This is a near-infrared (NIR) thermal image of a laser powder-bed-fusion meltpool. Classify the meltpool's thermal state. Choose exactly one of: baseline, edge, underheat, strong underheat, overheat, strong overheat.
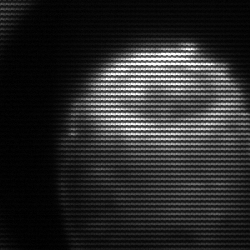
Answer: edge